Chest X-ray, PA view. Patient: 72 years old, sex M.
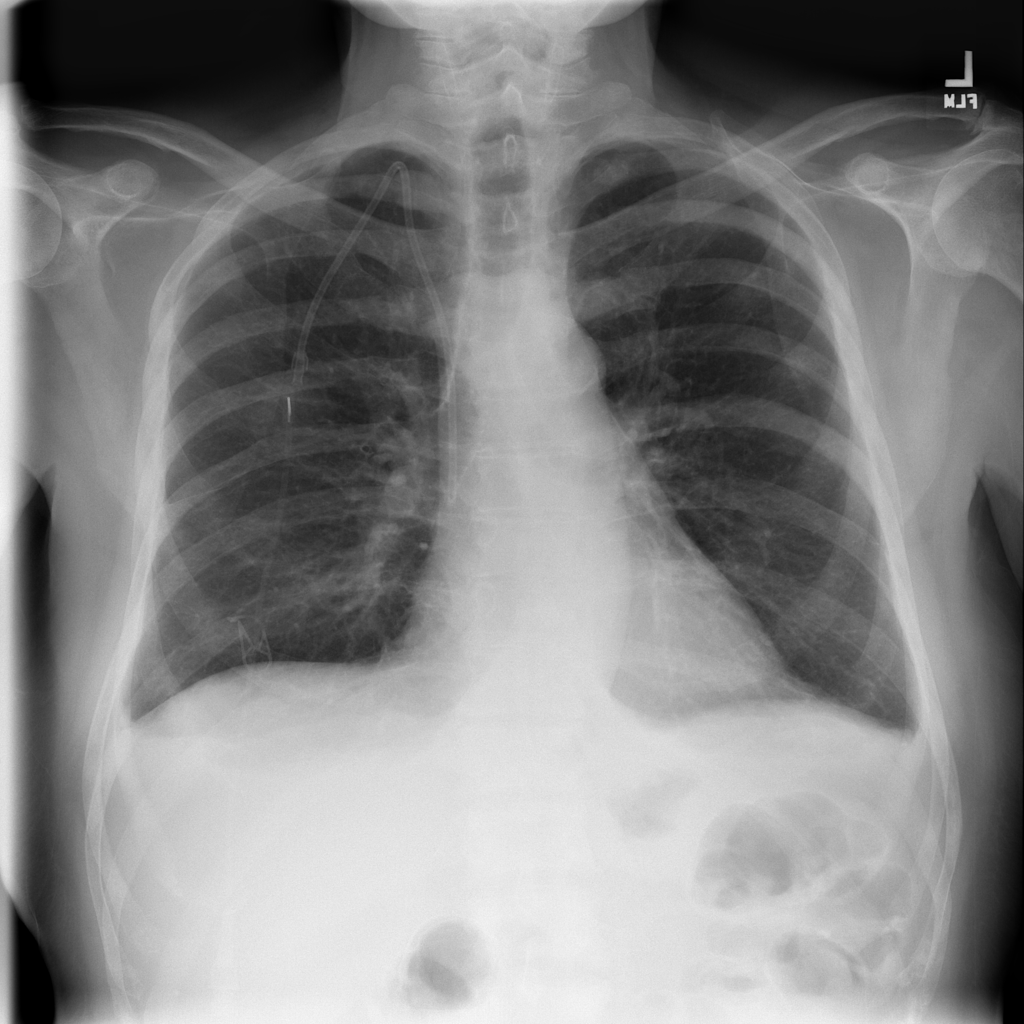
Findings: Effusion